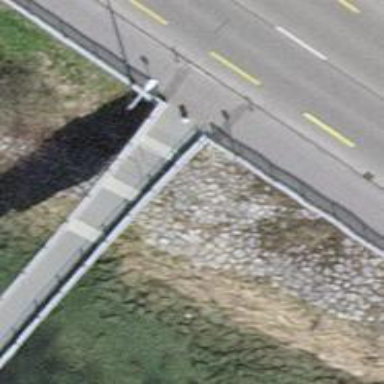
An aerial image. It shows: Fixed double cycle barrier installation.